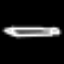
Label: pencil